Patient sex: M
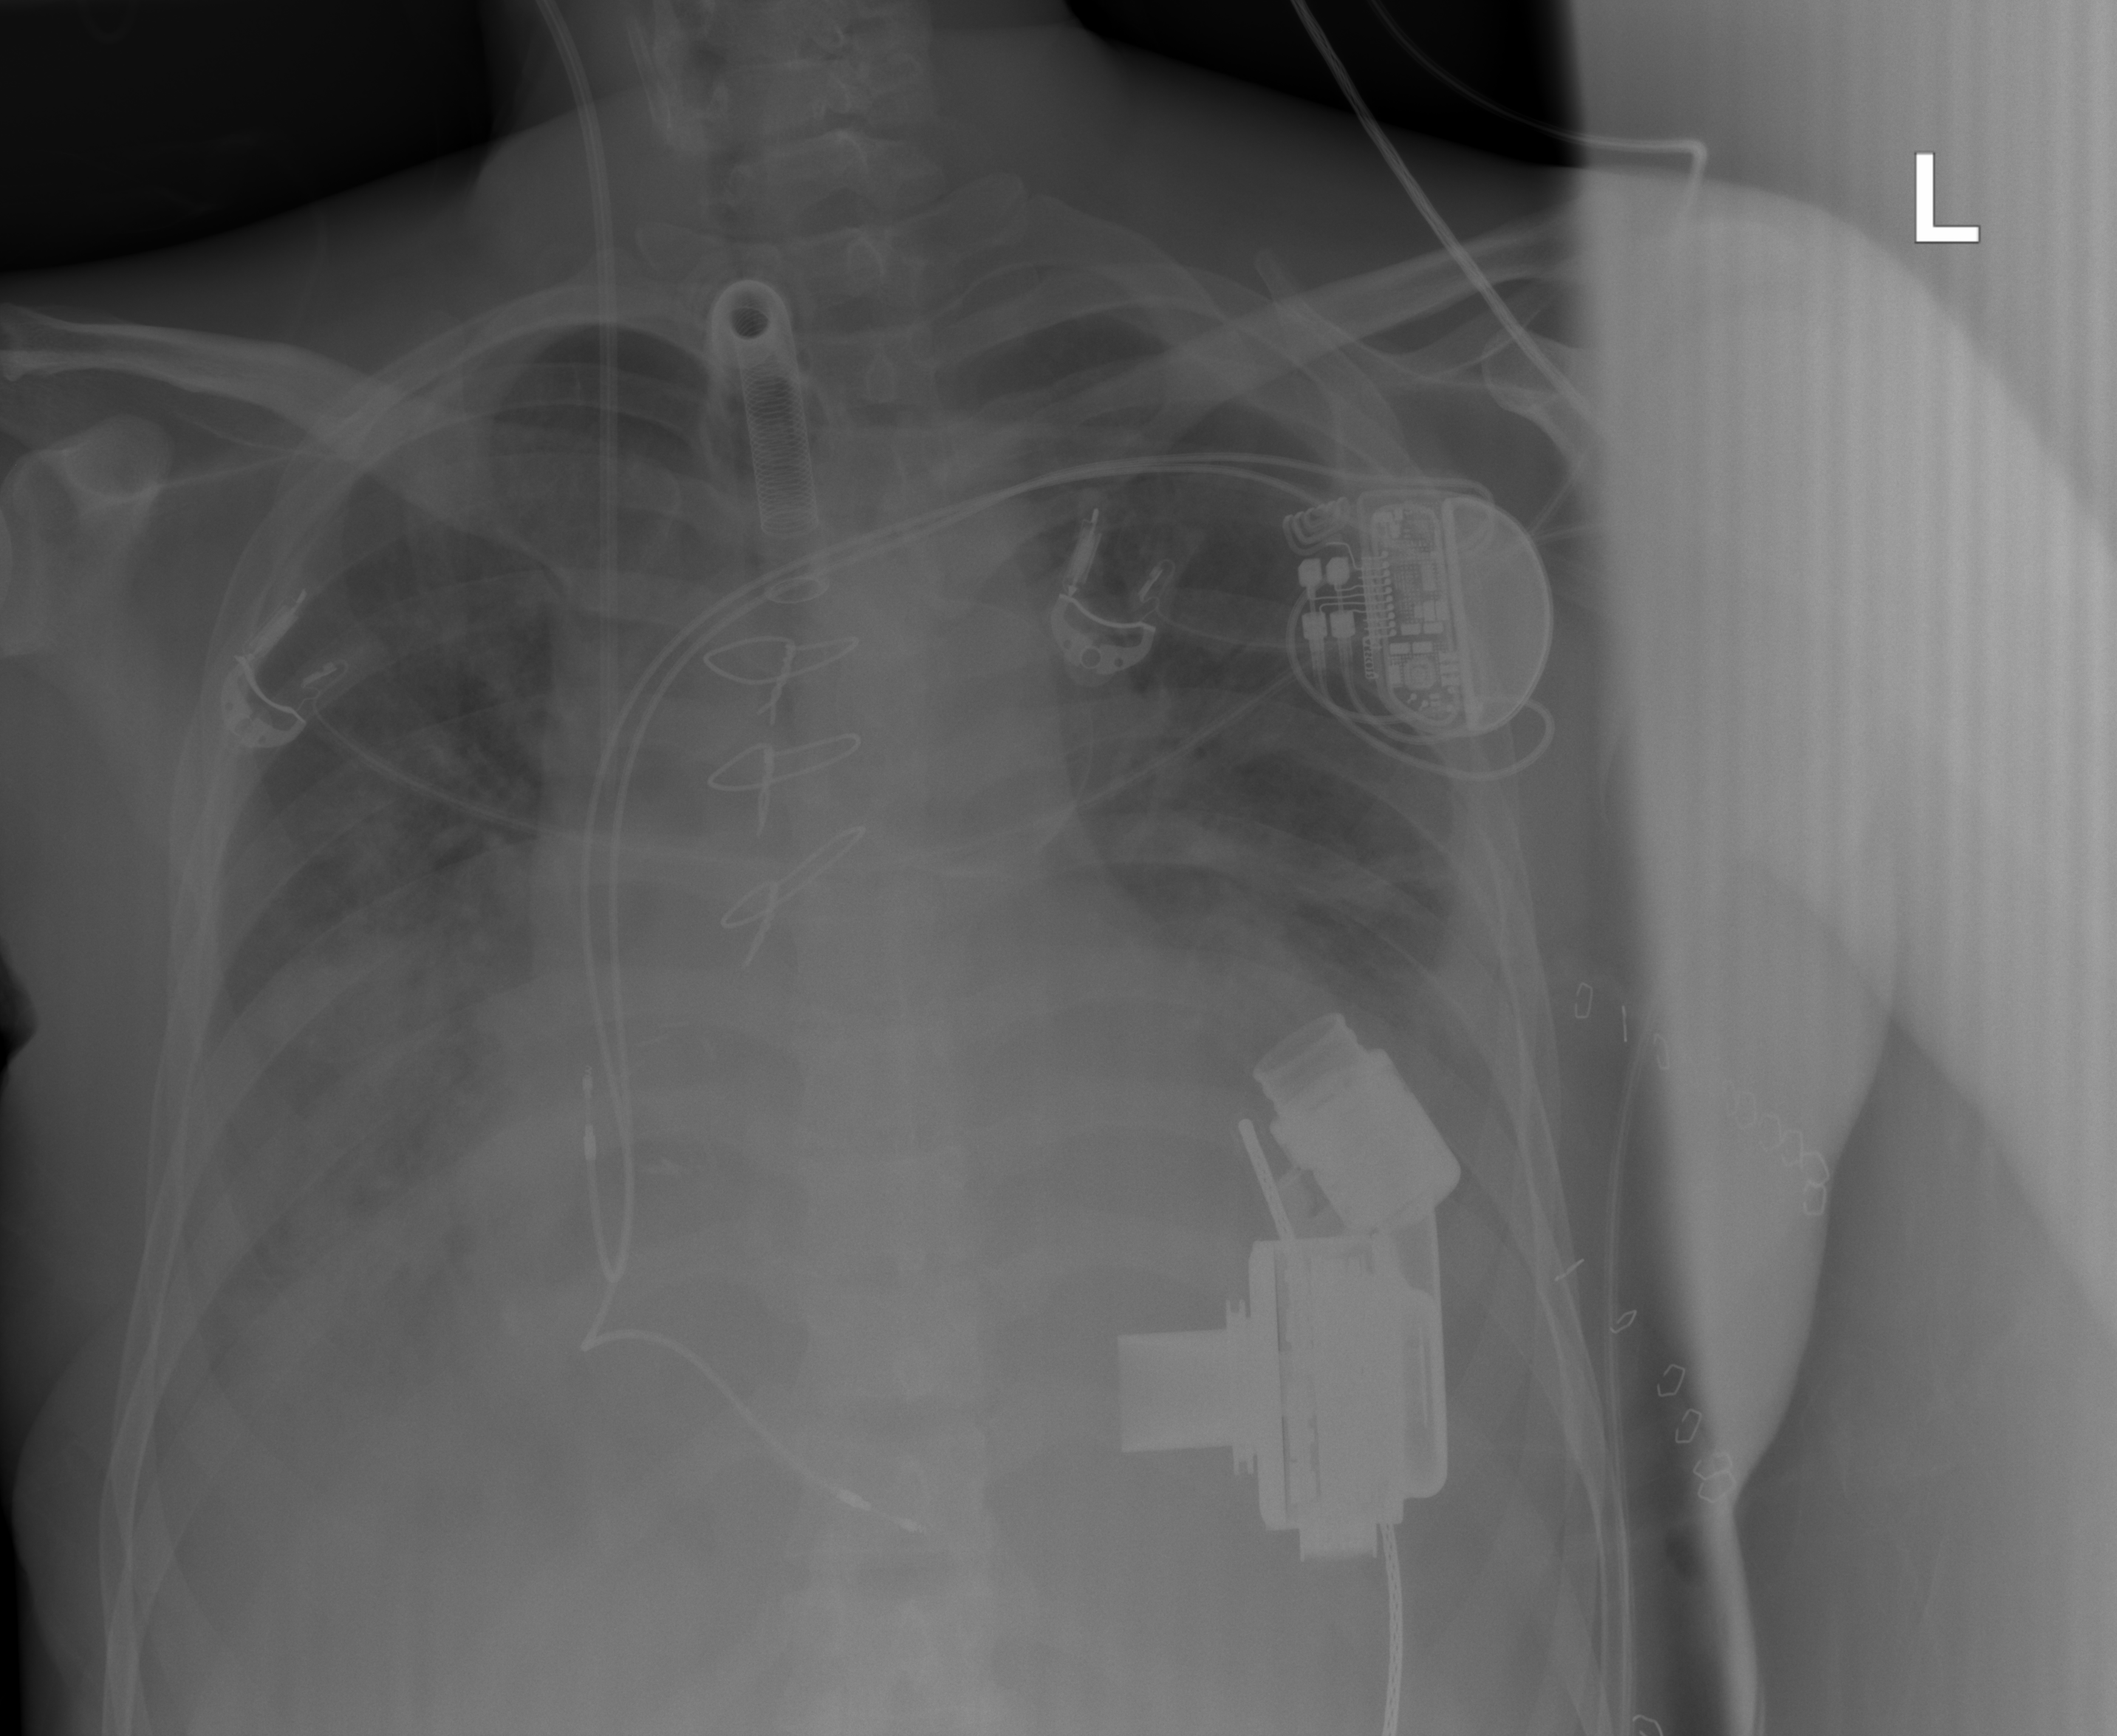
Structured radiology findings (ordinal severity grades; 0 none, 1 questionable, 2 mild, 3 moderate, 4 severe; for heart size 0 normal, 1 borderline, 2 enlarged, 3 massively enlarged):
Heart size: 2
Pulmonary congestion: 2
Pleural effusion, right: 2
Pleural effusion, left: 2
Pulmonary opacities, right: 3
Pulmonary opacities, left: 2
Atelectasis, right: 2
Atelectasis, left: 2